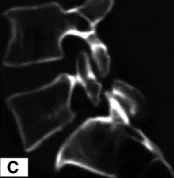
Typical images of Case 2. Sagittal and axial computed tomography (CT) images of the lumbar spine showed right spondylolysis.
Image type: radiology (ct)